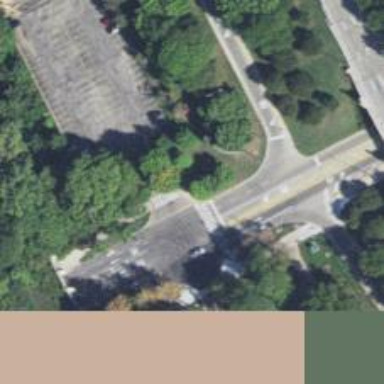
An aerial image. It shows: Crossing footway with zebra markings.